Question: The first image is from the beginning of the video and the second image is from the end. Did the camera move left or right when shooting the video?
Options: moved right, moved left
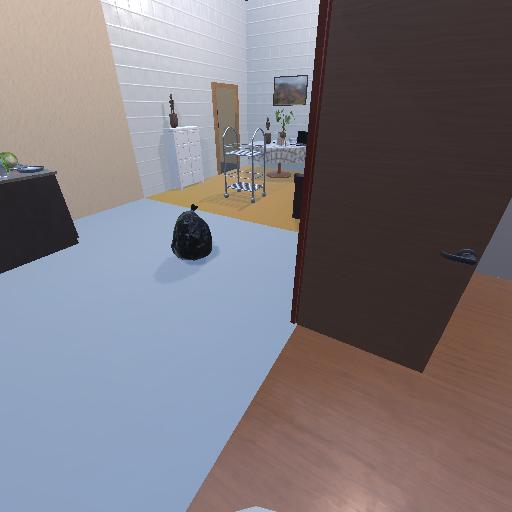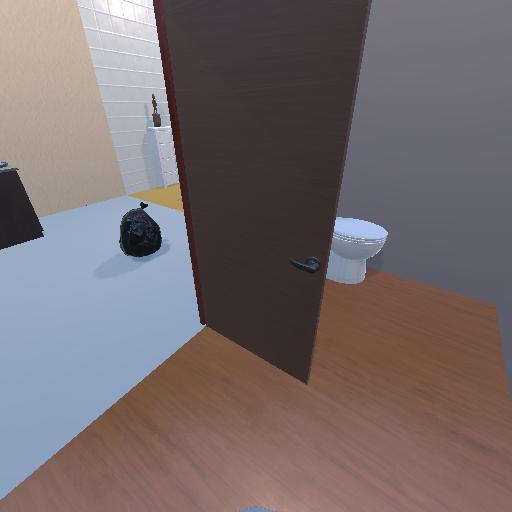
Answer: moved right